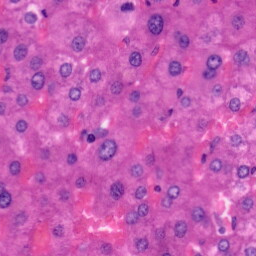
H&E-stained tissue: Liver